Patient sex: F
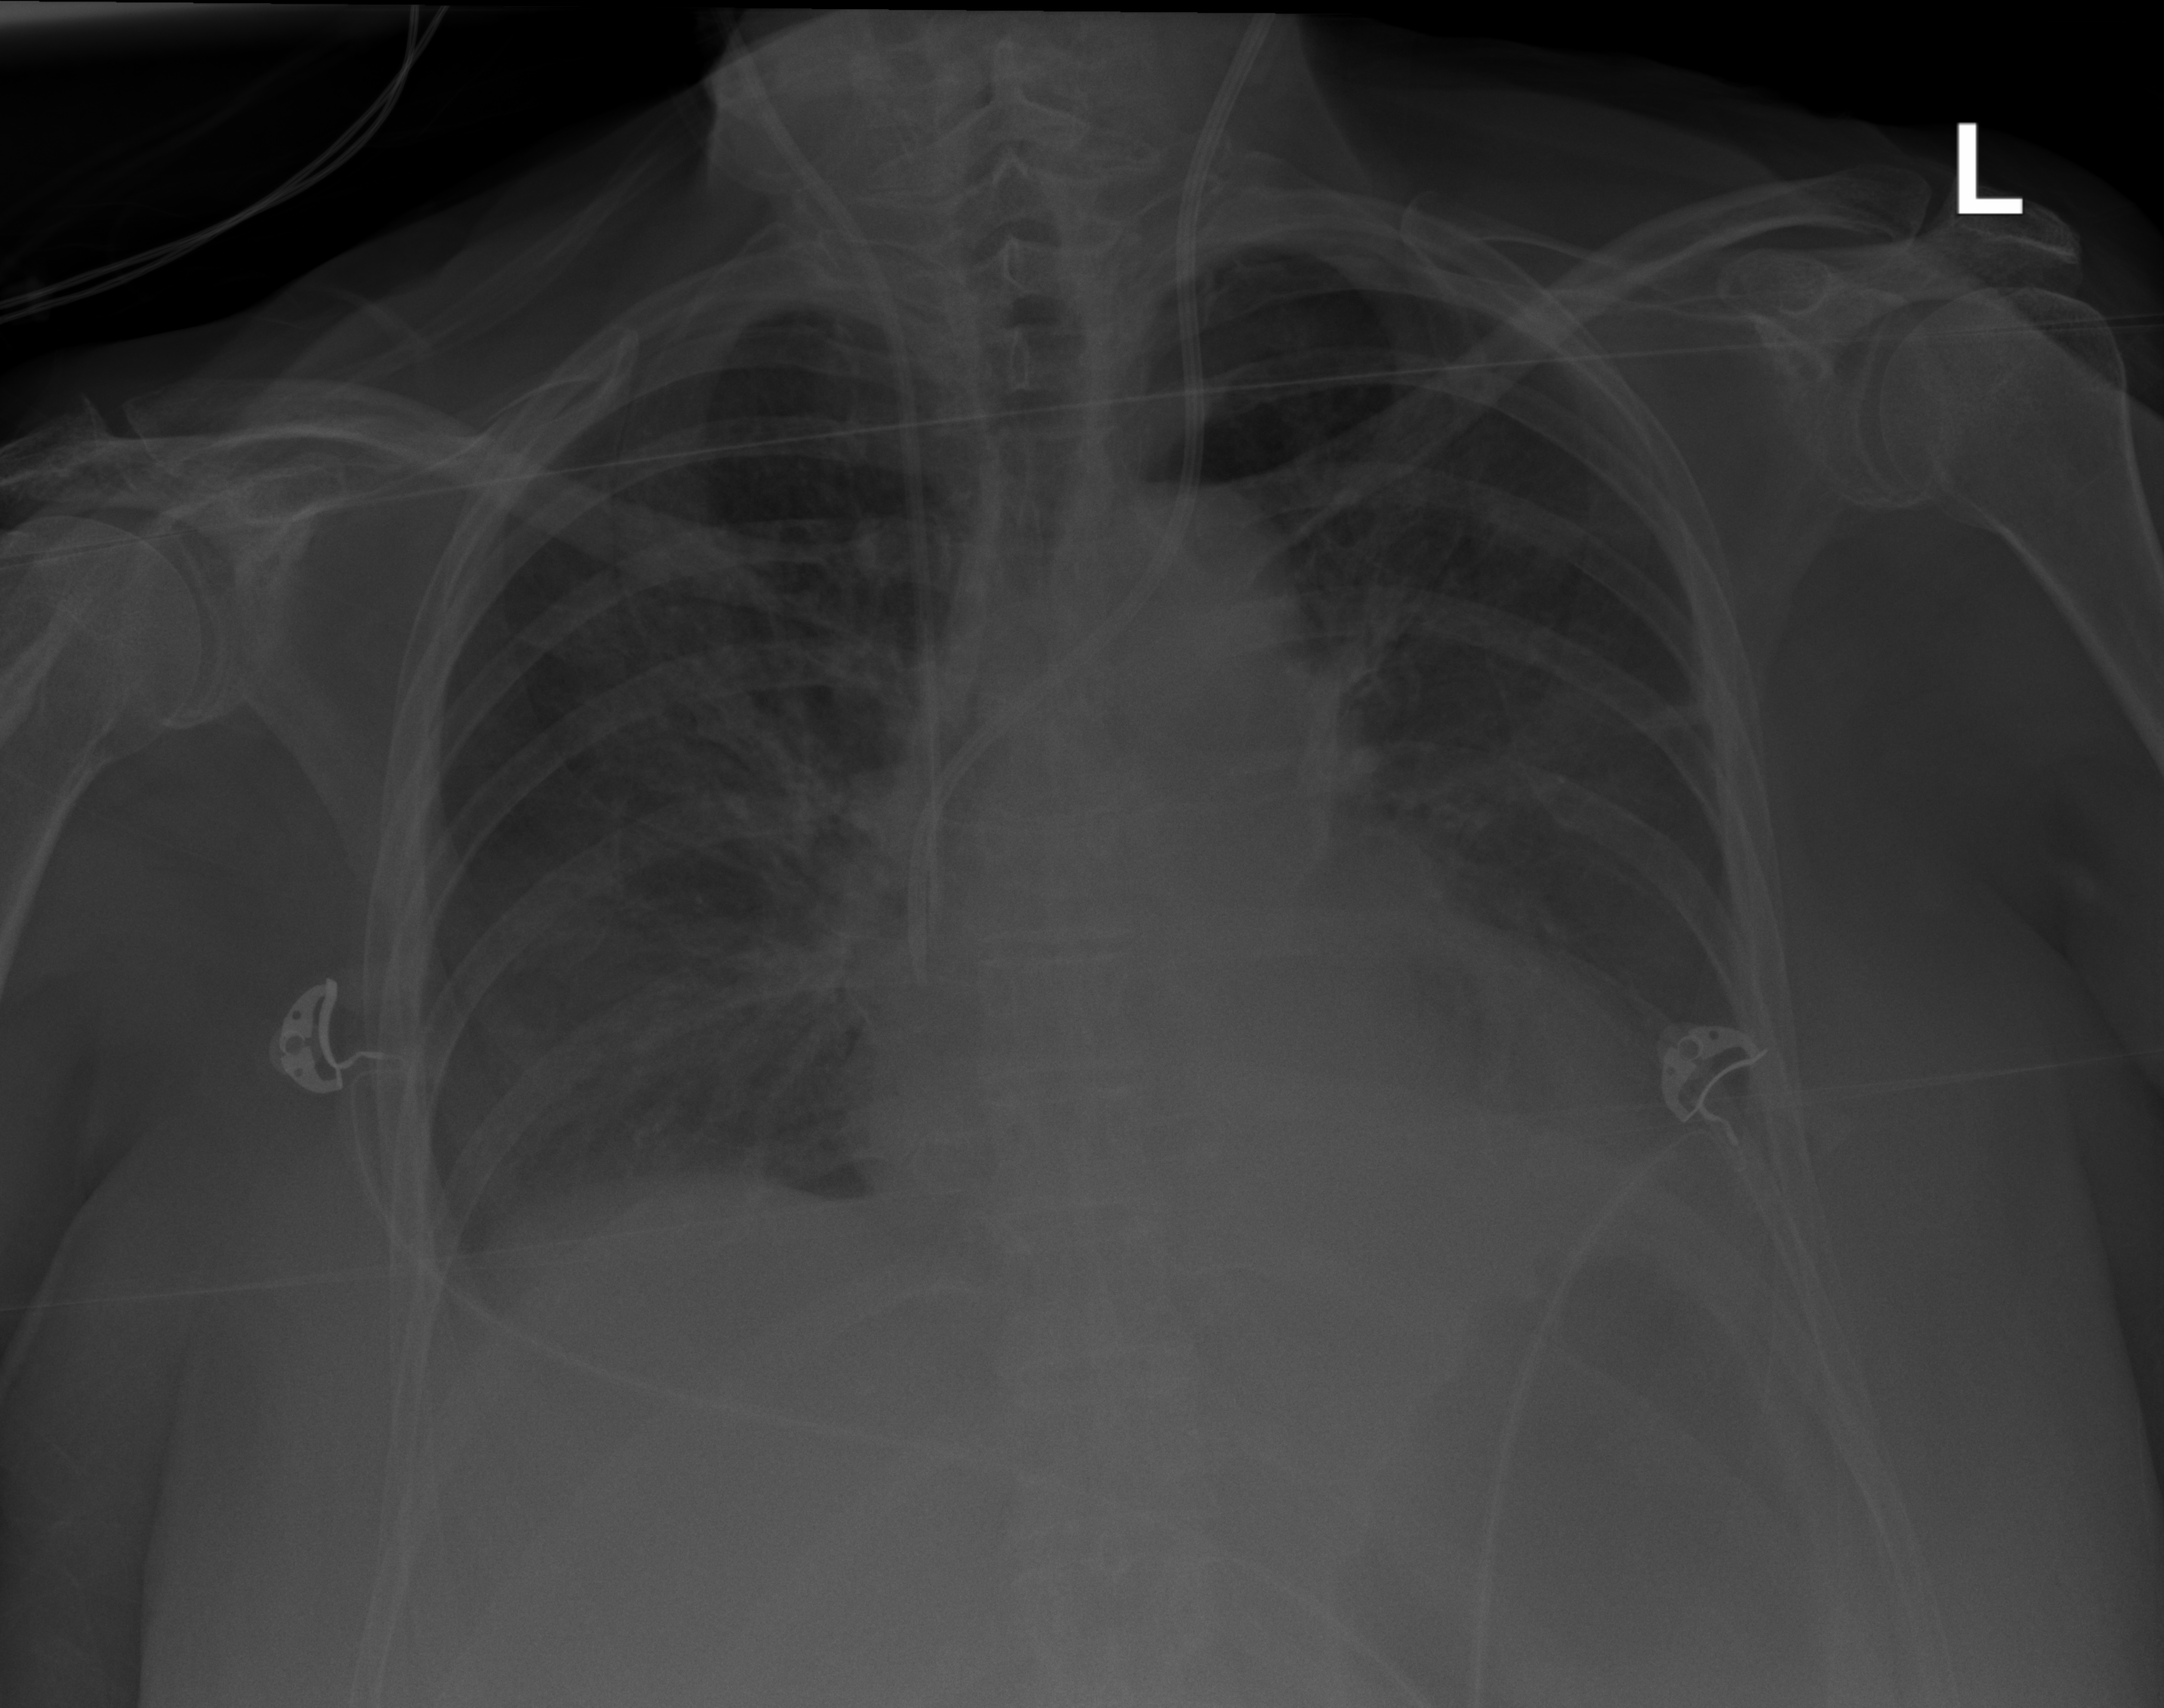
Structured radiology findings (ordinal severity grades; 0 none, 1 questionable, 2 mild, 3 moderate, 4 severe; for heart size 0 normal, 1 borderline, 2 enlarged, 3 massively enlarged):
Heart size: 1
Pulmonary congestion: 2
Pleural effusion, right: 2
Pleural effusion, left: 2
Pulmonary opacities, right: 0
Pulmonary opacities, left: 0
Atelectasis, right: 2
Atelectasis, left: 3